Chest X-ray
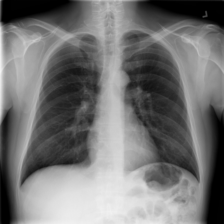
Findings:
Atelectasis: negative
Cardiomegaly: negative
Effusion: negative
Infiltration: positive
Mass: negative
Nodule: negative
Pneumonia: negative
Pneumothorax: negative
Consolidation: negative
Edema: negative
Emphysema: negative
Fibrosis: negative
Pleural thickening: negative
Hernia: negative